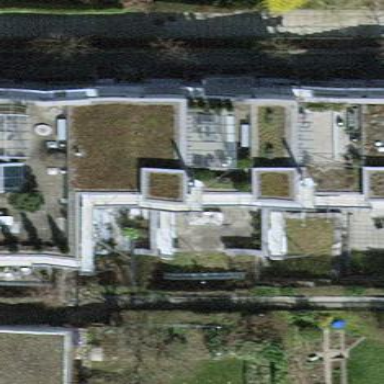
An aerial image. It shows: Flat-roofed building.